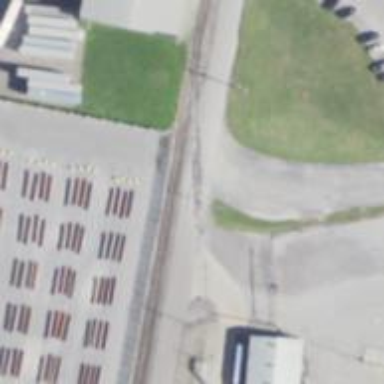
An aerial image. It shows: Railway level crossing.